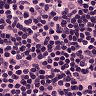
Metastatic tissue present: no